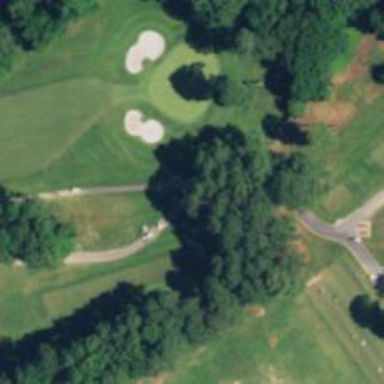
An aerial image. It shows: Path for both road and golf.